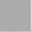
Piece: xx